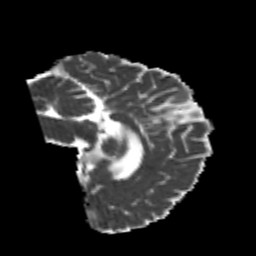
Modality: MD
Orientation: sagittal
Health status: healthy
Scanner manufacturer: philips
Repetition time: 7.39 s
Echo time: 0.08599 s